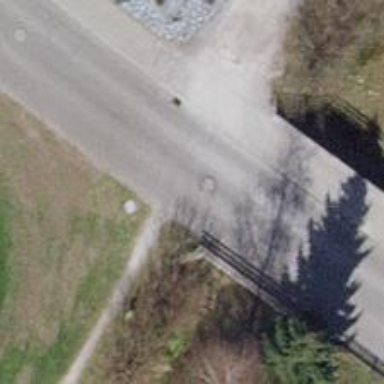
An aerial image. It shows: Residential road with bridge.